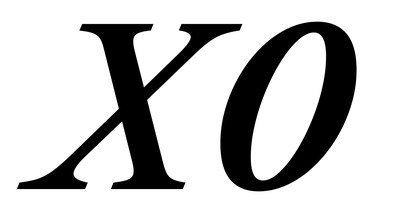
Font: LibreCaslonText-Italic_SemiBold_Italic